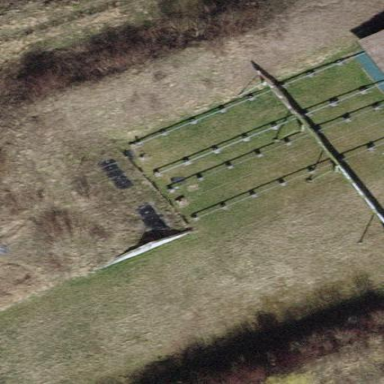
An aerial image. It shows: Shooting range on leisure land pitch.